Question: Is it possible to multiply two numbers in the query for paginating MYSQL queries?
'''
SELECT * FROM Posts
LIMIT $itemsPerPage
OFFSET ($pageNumber * $itemsPerPage)
'''
When I try to multiply these two numbers dynamically in the SQL, I get an error about my syntax in the multiplication part. Is it not possible to multiply numbers in queries?
'''
SELECT com_id, time_stamp, comBy, post_id, comContent, IFNULL(likes, 0) - IFNULL(dislikes, 0) AS likeResult, profile_pic FROM Comments C
# Adding Likes
LEFT JOIN (SELECT likedCom_id, COUNT(*) AS likes FROM Comment_Likes
GROUP BY likedCom_id) Cl ON C.com_id=Cl.likedCom_id
LEFT JOIN (SELECT dislikedCom_id, IFNULL(COUNT(*),0) AS dislikes FROM Comment_Dislikes
GROUP BY dislikedCom_id) Cd ON C.com_id=Cd.dislikedCom_id
LEFT JOIN (SELECT user_id, profile_pic FROM Users) U
ON U.user_id = C.comBy
WHERE post_id = '10'
ORDER BY time_stamp DESC
LIMIT 5
OFFSET (0 * 5)
'''
For example the 'OFFSET (0 * 1)' code above represents the pageNumber and itemsPerPage variables respectively.

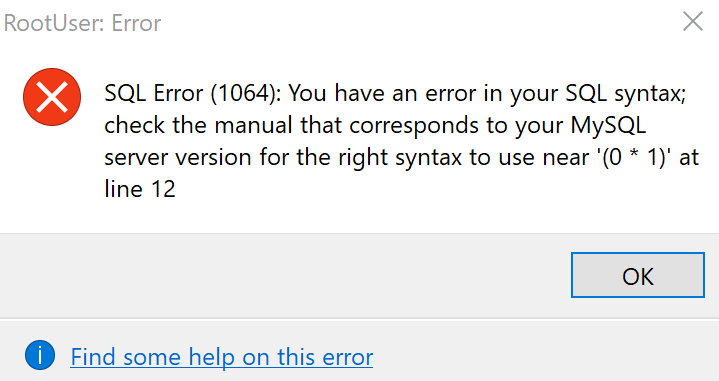
Answer: You need limit and can't use a calculation for pass the limit or a offset (you could use dynamic SQL).
In select syntax, the OFFSET is a subclause inside the LIMIT clause (see
<URL>:
'[LIMIT {[offset,] row_count | row_count OFFSET offset}]'
'''
my_value = pageNumber * itemsPerPage;
'SELECT * FROM Posts
LIMIT 100 OFFSET ' + my_value
'''
and you should use order by
'''
'SELECT *
FROM Posts
ORDER BY your_col
LIMIT 100 OFFSET ' + my_value
'''